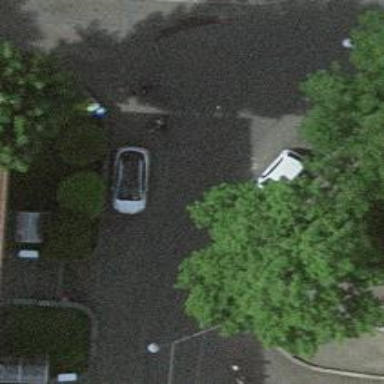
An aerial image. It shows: Residential road with asphalt surface and separate sidewalk.